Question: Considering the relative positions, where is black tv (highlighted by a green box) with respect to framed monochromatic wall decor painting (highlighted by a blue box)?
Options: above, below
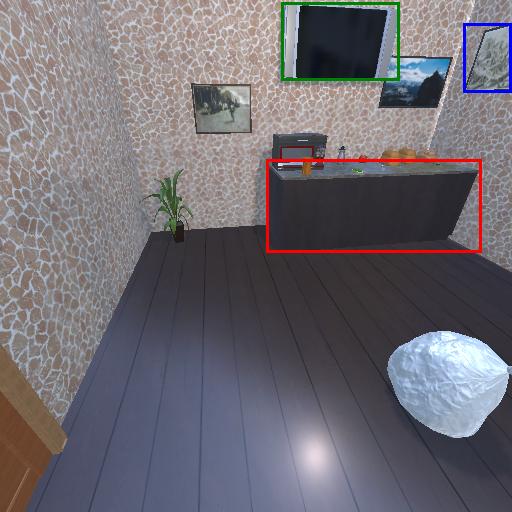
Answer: above